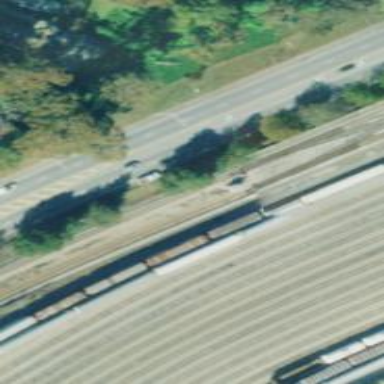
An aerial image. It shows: Electrified rail siding.